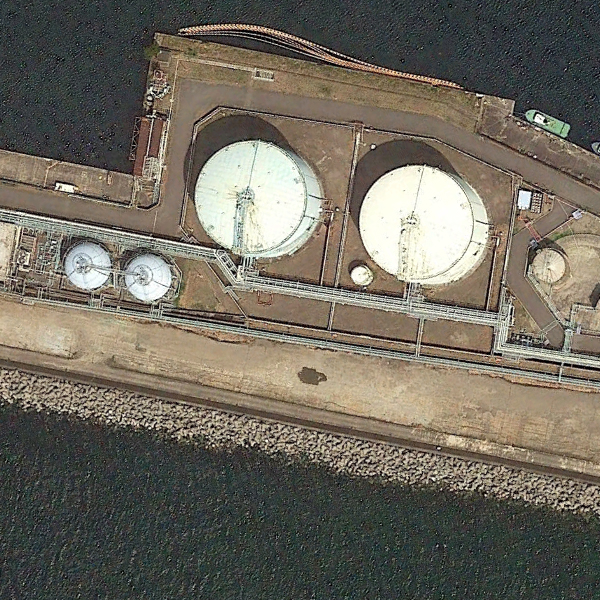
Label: StorageTanks